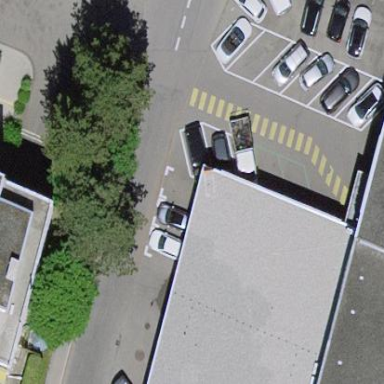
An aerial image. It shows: View of roof of building.